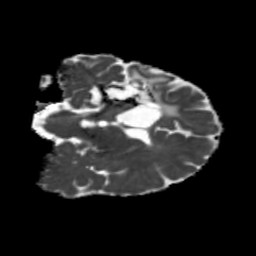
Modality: MD
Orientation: coronal
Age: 44
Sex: female
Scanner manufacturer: siemens
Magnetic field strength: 3 T
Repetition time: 5.25 s
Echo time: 0.08 s